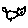
Label: cat